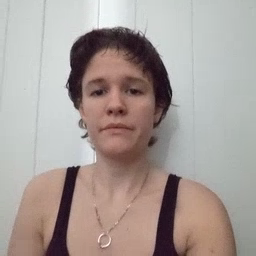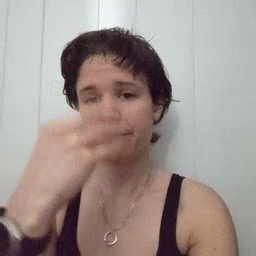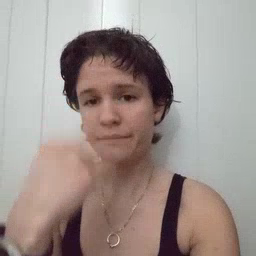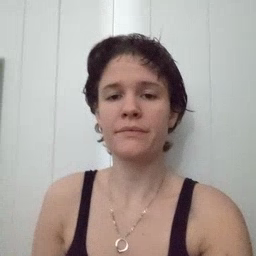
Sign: sleepy